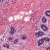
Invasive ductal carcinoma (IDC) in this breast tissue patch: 0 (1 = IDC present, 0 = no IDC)